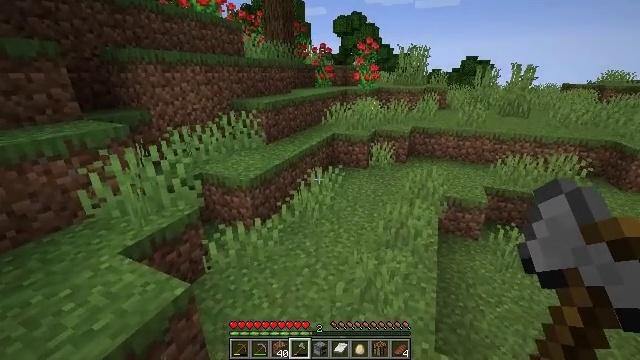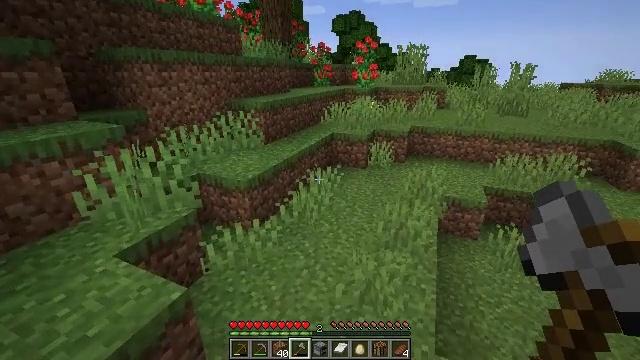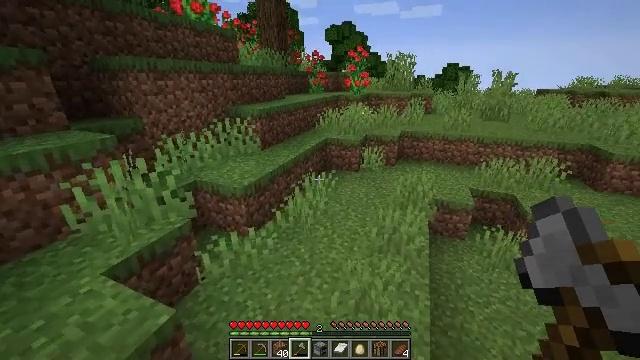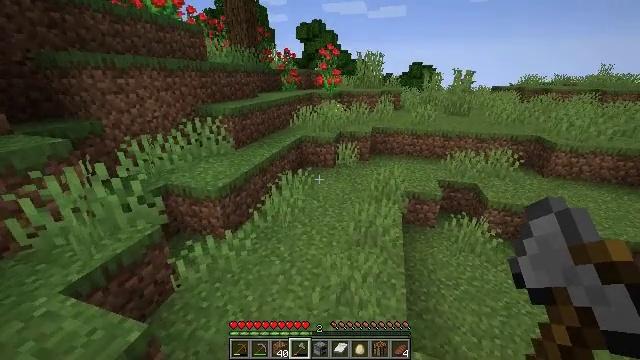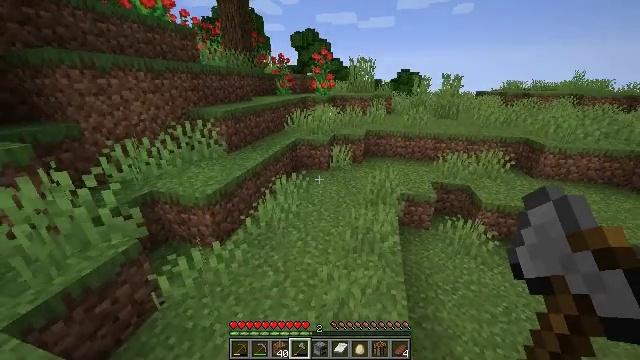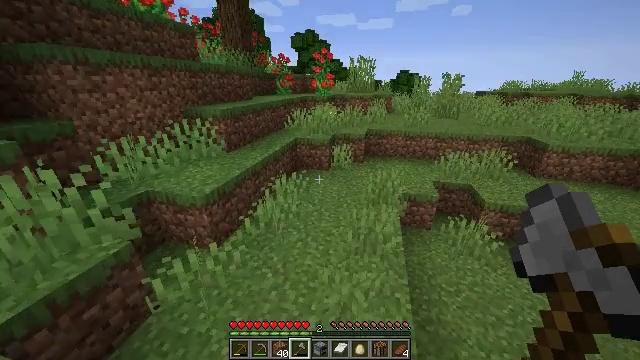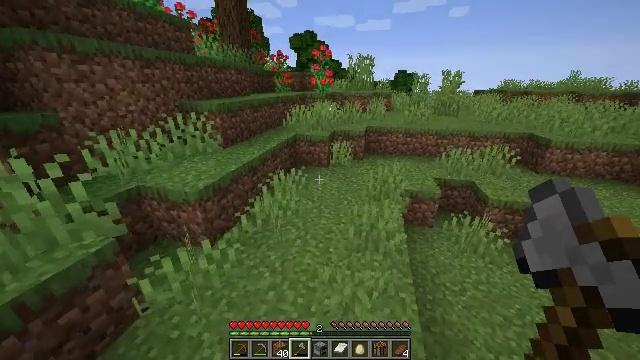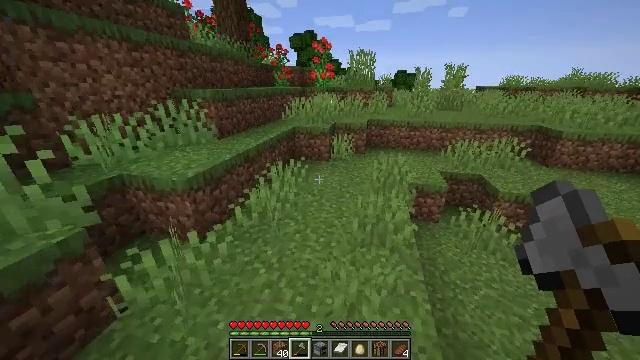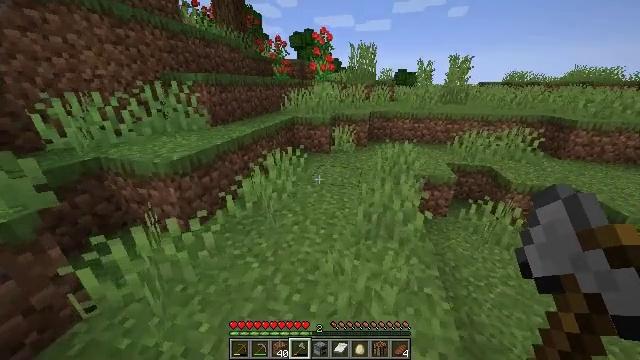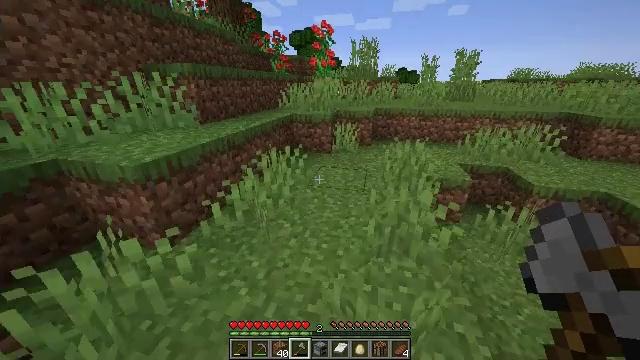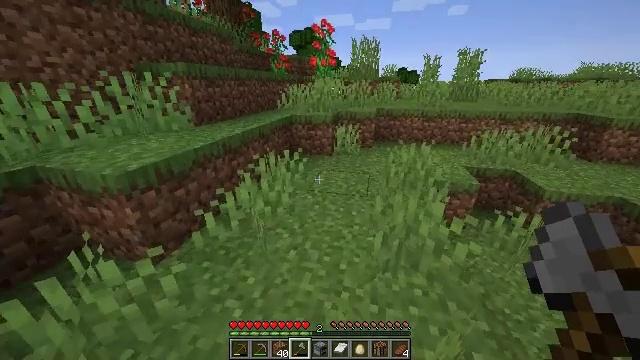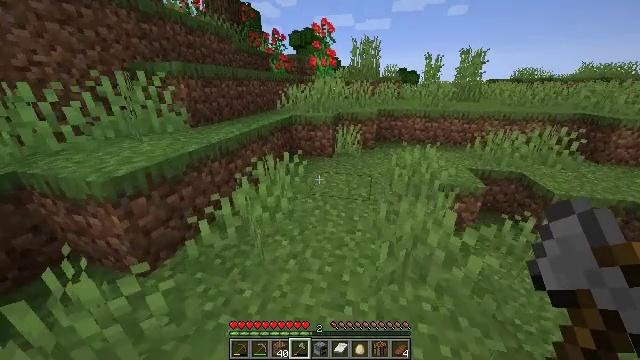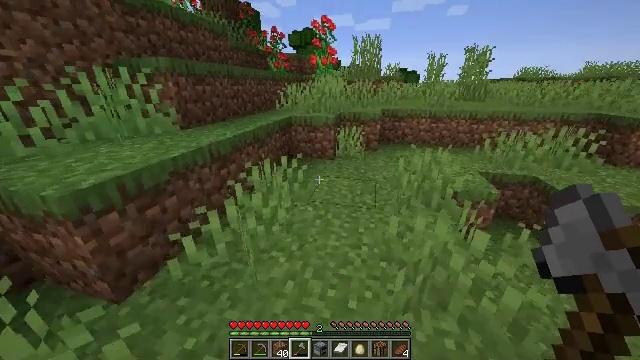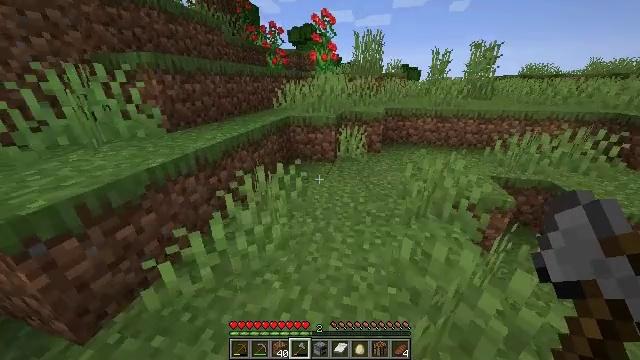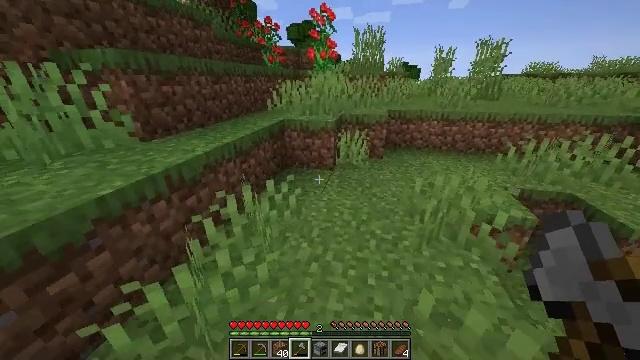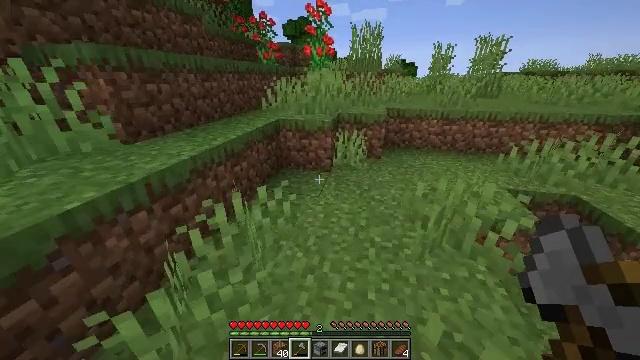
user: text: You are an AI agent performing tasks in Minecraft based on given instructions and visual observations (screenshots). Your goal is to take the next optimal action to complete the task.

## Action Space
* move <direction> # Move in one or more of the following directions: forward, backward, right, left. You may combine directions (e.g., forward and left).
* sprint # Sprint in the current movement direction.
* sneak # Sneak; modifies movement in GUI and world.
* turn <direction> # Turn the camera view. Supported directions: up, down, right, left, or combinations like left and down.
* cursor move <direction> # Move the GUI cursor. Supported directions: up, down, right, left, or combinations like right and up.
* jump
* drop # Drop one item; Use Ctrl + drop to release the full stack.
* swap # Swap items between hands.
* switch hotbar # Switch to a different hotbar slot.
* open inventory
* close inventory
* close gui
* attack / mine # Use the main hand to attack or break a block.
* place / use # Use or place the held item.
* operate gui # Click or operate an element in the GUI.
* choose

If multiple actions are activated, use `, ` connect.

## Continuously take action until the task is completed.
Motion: motion action
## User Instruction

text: Gather oak leaves by attacking.
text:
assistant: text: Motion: move forward, sprint
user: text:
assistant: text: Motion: move forward, sprint, turn right
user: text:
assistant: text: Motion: move forward, sprint, turn right
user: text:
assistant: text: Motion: move forward, sprint, turn right
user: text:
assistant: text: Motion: move forward, sprint
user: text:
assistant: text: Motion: move forward, sprint
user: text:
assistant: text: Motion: move forward, sprint
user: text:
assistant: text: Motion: move forward, sprint
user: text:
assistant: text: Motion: move forward, sprint
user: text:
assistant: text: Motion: move forward, sprint
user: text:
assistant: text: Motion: move forward, sprint
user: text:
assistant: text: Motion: move forward, sprint
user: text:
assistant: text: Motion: move forward, sprint
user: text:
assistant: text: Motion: move forward, sprint
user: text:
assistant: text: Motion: move forward, sprint
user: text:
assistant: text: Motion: move forward, sprint, turn right
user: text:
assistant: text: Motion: move forward, sprint
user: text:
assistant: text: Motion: move forward, sprint
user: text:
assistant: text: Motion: move forward, sprint
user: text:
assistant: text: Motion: move forward, sprint
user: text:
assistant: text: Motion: move forward, sprint
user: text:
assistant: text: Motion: move forward, sprint
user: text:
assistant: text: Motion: move forward, sprint
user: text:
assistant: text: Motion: move forward, sprint
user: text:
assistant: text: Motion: move forward, sprint
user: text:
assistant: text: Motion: move forward, sprint
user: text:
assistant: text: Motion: move forward, sprint
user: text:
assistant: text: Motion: move forward, sprint
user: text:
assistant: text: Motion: move forward, sprint
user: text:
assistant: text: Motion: move forward, sprint